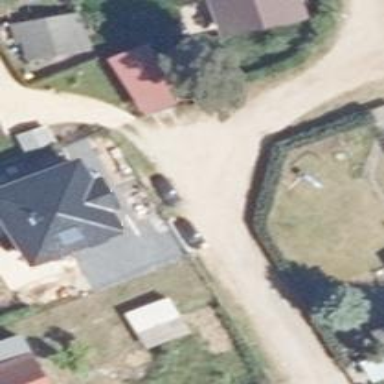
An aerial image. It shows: Residential road.